Question: I'm trying to display date in my jqgrid. But doctrine is returning a datetime object instead of a normal string type value which jqgrid can display.
I can think of two possible solutions:
(1) Change doctrine's return type to somehow return a string so that jqgrid can display it without a problem. (Currently the json is returning an object)
(2) Use jsonmap to manipulate the json (The datetime is coming in as an object but it does display proper data inside)
My code:
(Doctrine related)
'''
$qb = $this->em->getRepository('ProductOrderLookupBundle:Product')->createQueryBuilder('u');
$qb->select('u.id, u.productName, u.productDetails,u.shipDate, u');
$qb->getArrayResult();
'''
(Jqgrid related)
'''
jQuery(document).ready(function(){
jQuery("#list").jqGrid({
url:"{{ asset('/app_dev.php/_thrace-datagrid/data/user_management') }}",
datatype: 'json',
mtype: 'POST',
colNames:['Product ID','Product Name', 'Product Details', 'Shipment Date', 'Actions'],
colModel :[
{name:'id', index:'u.id', width:200},
{name:'productName', index:'u.productName', width:200, editable: true},
{name:'productDetails', index:'u.productDetails', width:200, align:'right', editable: true},
{name:'shipDate', index: 'u.shipDate', editable: true,jsonmap: function (obj) { return getVaueByName(obj.cells, "date"); }},
{name:'actions',index:'actions',sortable:false, search:false}
],
other jqgrid related code
var getVaueByName = function (cells, colName) {
var i, count = cells.length, item;
for (i = 0; i < count; i += 1) {
item = cells[i];
if (item.colname === colName) {
return item.value;
}
}
return '';
};
'''
My json
'''
{
"page":1,
"total":20000,
"records":<PHONE>,
"rows":
[
{"id":1,"cell":[1,"Door","Details",{"date":"2012-06-18 00:00:00","timezone_type":3,"timezone":"Europe\/Paris"}]},
{"id":2,"cell":[2,"Door2","Details2",{"date":"2012-06-18 00:00:00","timezone_type":3,"timezone":"Europe\/Paris"}]},
{"id":3,"cell":[3,"Door3","Details3",{"date":"2012-06-18 00:00:00","timezone_type":3,"timezone":"Europe\/Paris"}]},
{"id":4,"cell":[4,"Door4","Details4",{"date":"2012-06-18 00:00:00","timezone_type":3,"timezone":"Europe\/Paris"}]},
{"id":5,"cell":[5,"Door5","Details5",{"date":"2012-06-18 00:00:00","timezone_type":3,"timezone":"Europe\/Paris"}]},
{"id":6,"cell":[6,"Door6","Details6",{"date":"2012-06-18 00:00:00","timezone_type":3,"timezone":"Europe\/Paris"}]},
{"id":7,"cell":[7,"Door7","Details7",{"date":"2012-06-18 00:00:00","timezone_type":3,"timezone":"Europe\/Paris"}]},
{"id":8,"cell":[8,"Door8","Details8",{"date":"2012-06-18 00:00:00","timezone_type":3,"timezone":"Europe\/Paris"}]},
{"id":9,"cell":[9,"Door9","Details9",{"date":"2012-06-18 00:00:00","timezone_type":3,"timezone":"Europe\/Paris"}]},
{"id":10,"cell":[10,"Door10","Details10",{"date":"2012-06-18 00:00:00","timezone_type":3,"timezone":"Europe\/Paris"}]}
]
}
'''
In this all I want is the value under date column. so far I've tried <URL> . Both are front end related. I have not been able to find doctrine related solutions. I cannot use 'jsonReader: { repeatitems: false }' because it doesn't load my data for some reason.
This is what my current grid looks like

Any kind of solution will be appreciated.
Thanks
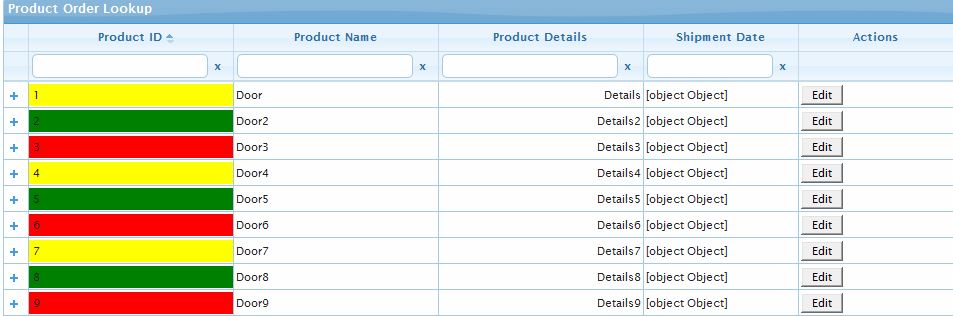
Answer: What you can do is something like the following: <URL>
It uses 'jsonReader: { repeatitems: false }' first of all, but it uses additionally 'jsonmap' property in every column of 'colModel':
'''
colModel: [
{name: 'id', index:'u.id', width: 110},
{name: 'productName', jsonmap: "cell.1", index:'u.productName', width: 120, editable: true},
{name: 'productDetails', jsonmap: "cell.2", index:'u.productDetails', width: 120, align:'right', editable: true},
{name: 'shipDate', jsonmap: "cell.3.date", index: 'u.shipDate', align: "center", formatter: "date", editable: true, width: 120 },
{name: 'actions', formatter: "actions", width: 70, align: "center", sortable:false, search:false}
]
'''
The value 'jsonmap: "cell.1"' inform to read first from 'cell' property and then get '1' element of the 'cell'. To read the date one need to use 'jsonmap: "cell.3.date"'. One can use alternatively function form of 'jsonmap':
'''
jsonmap: function (obj) { return obj.cell[1]; } // to read productName
'''
and
'''
jsonmap: function (obj) { return obj.cell[3].date; } // to read date
'''